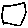
Label: square